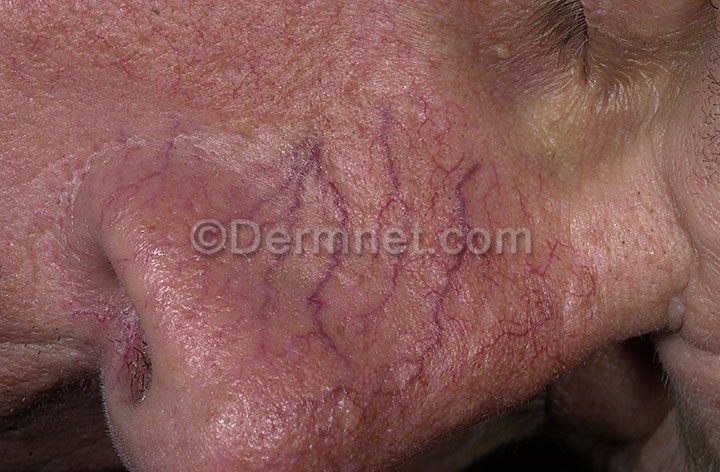
Disease: Acne and Rosacea Photos